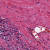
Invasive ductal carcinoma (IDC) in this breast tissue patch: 1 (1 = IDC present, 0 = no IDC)